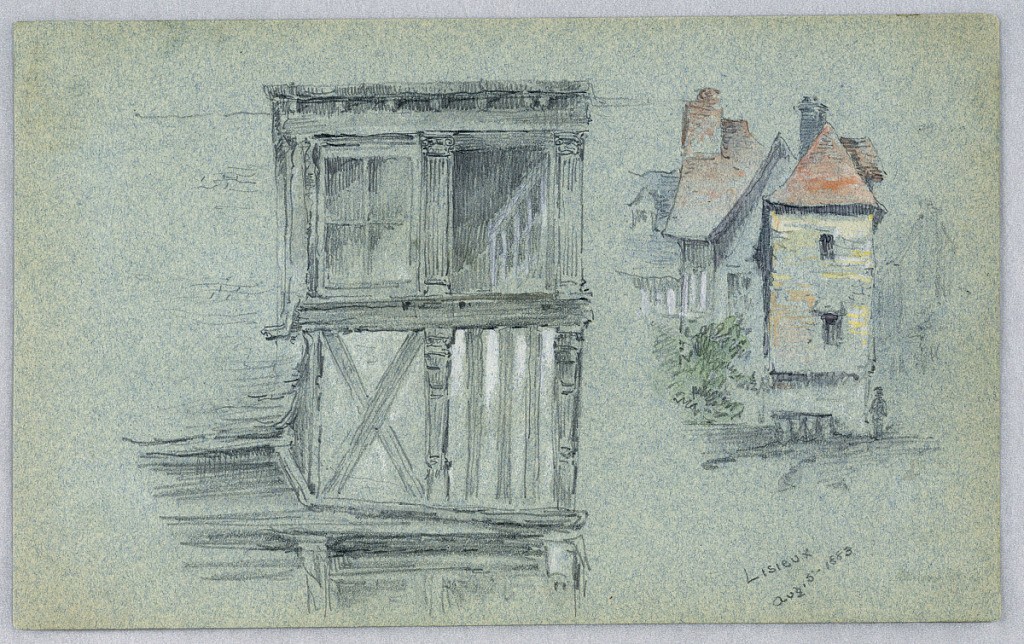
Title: Two Sketches of Lisieux
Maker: Arnold William Brunner, American, 1857–1925
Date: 1883
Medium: Graphite, brush with blue wash and white heightening on blue-gray paper
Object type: Drawing
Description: Left, detail of corner of a half-timbered house. Right, house on a street, with figure.